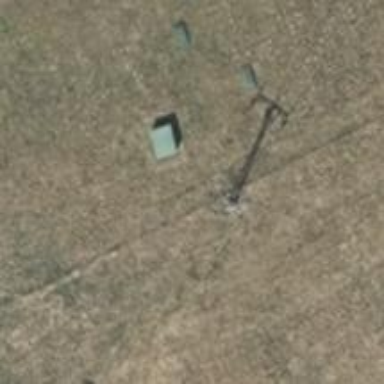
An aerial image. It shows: Power pole.